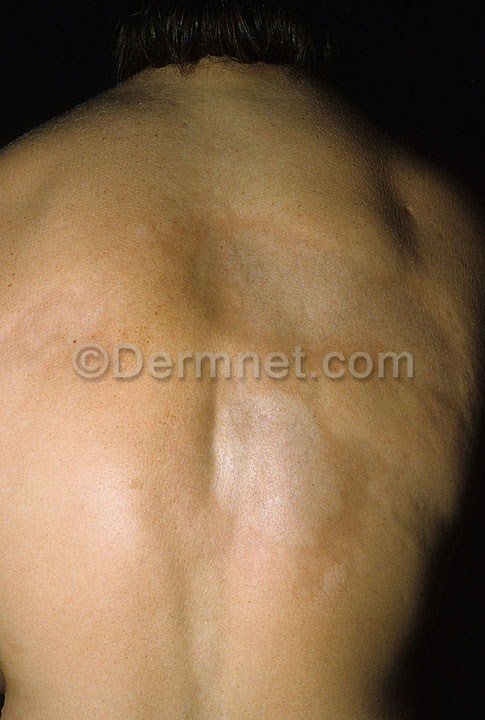
Disease: Lupus and other Connective Tissue diseases